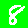
Digit: 8